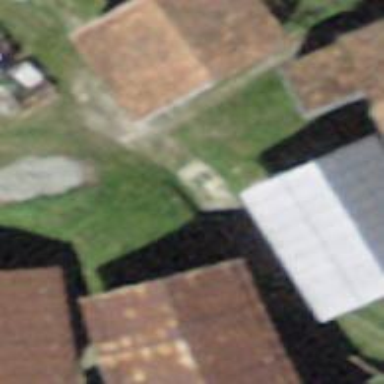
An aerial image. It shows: Barn.